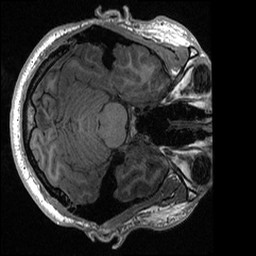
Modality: T1w
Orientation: axial
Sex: male
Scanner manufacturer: ge
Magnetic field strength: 3 T
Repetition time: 0.0064 s
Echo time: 0.00281 s